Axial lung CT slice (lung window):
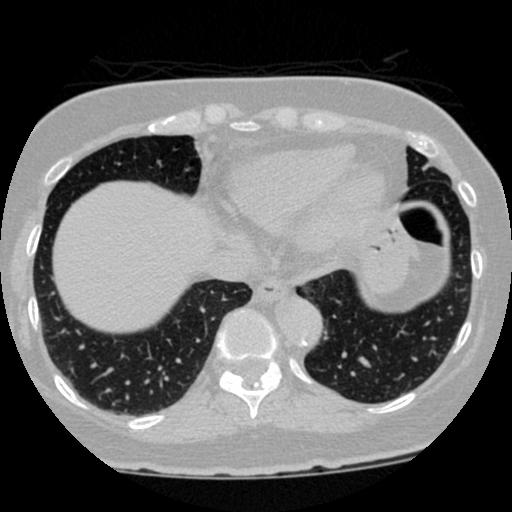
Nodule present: no